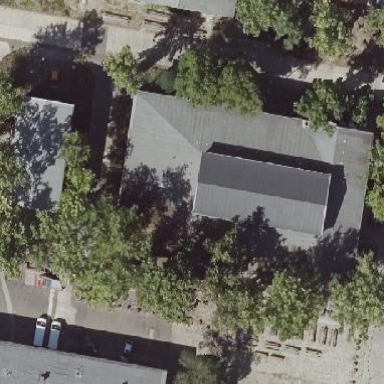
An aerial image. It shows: Commercial building with gabled roof.